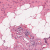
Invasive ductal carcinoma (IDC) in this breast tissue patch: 0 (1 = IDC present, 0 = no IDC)